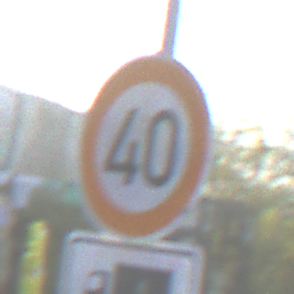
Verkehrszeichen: Geschwindigkeit40
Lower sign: HinweisDurchSinnbild7
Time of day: MorningAfternoon
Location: Outdoor (Urban)
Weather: PartlyCloudy
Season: NotSpecified
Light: Natural